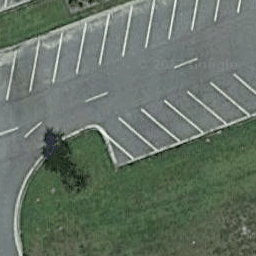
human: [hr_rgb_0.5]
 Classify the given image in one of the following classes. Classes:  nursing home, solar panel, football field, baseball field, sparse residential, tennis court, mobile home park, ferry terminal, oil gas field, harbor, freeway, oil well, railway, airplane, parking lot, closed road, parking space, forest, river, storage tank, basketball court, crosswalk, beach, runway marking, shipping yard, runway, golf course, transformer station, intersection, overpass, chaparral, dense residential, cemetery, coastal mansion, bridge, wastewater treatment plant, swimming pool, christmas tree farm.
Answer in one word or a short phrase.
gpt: parking space